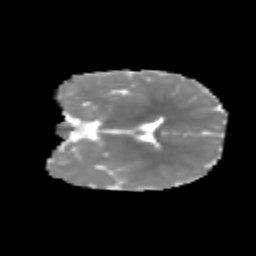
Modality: MD
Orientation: coronal
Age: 5
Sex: female
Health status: healthy